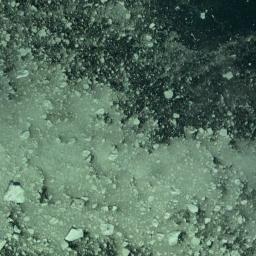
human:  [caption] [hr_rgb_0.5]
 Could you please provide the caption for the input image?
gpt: The sea is surrounded by sea ice .

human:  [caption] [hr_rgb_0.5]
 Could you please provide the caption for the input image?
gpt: There are many ice on the deep green sea .

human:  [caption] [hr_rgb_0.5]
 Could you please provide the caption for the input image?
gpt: A lot of small pieces of sea ice float in the deep blue sea .

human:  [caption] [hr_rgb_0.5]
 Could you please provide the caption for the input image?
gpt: A large piece of ice of various sizes and the surrounding small pieces of ice float on the deep blue sea .

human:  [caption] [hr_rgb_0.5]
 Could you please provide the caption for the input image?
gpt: There are many sea ice linked into a sheet .